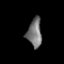
Tissue: prostate
Cell type: T cells
Senescence score: 0.1795
Nuclear area (px): 400
Mean DAPI intensity: 117.842